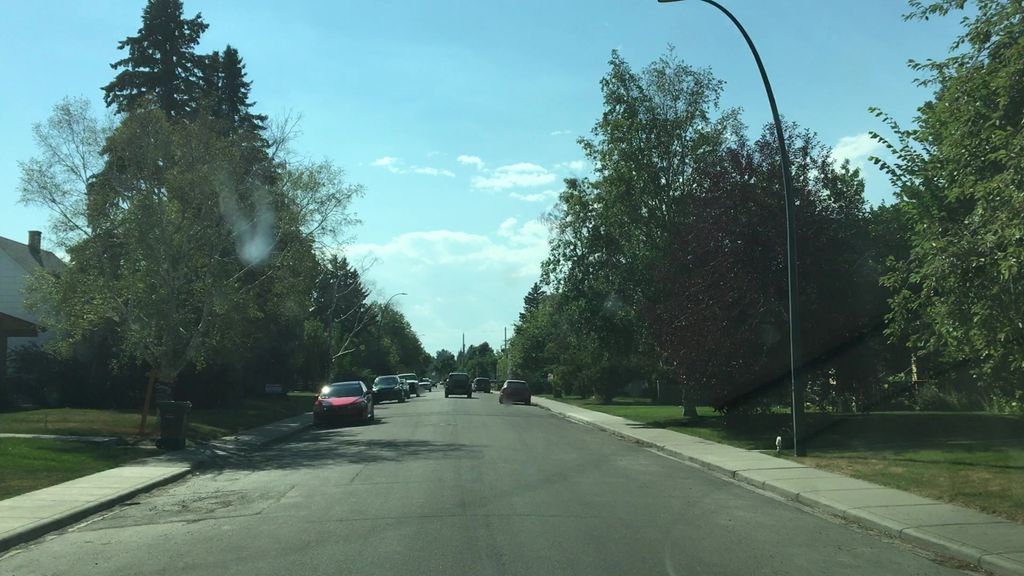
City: calgary